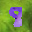
Label: 8